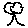
Label: tree